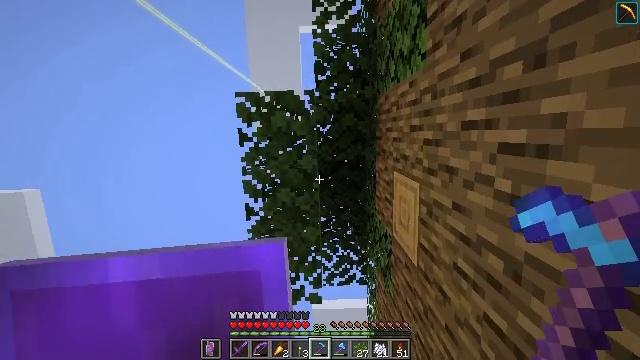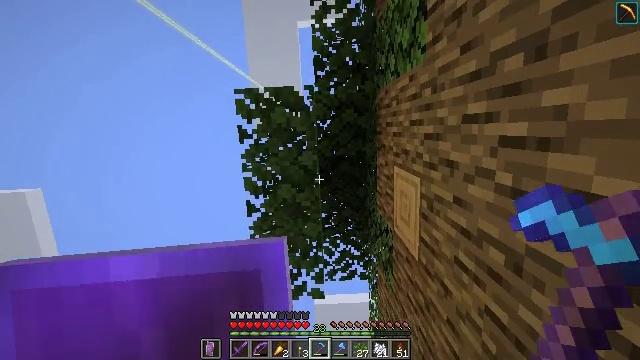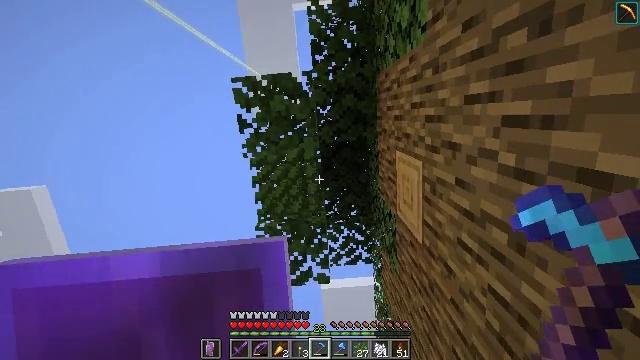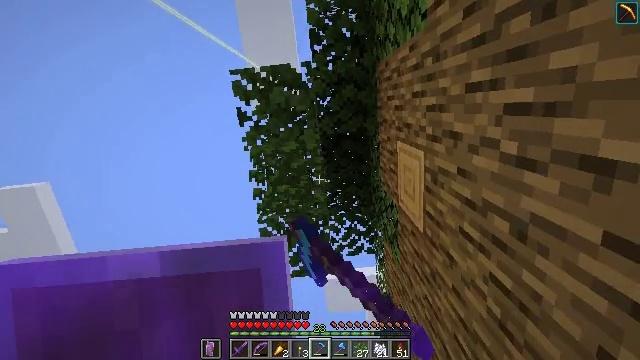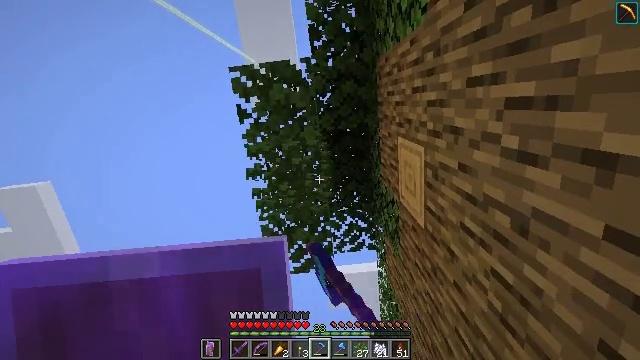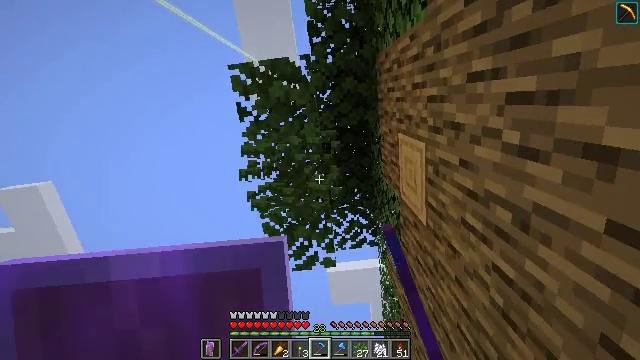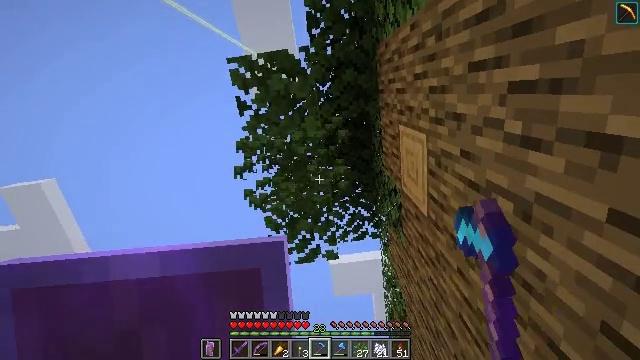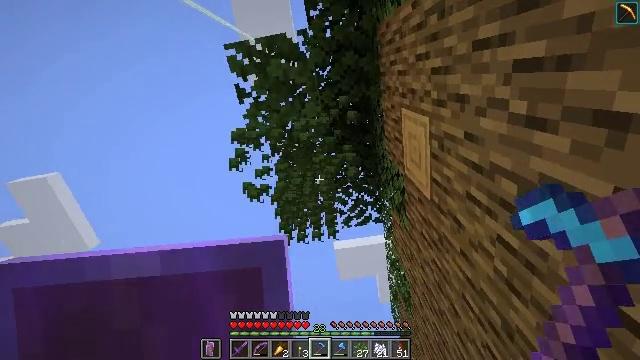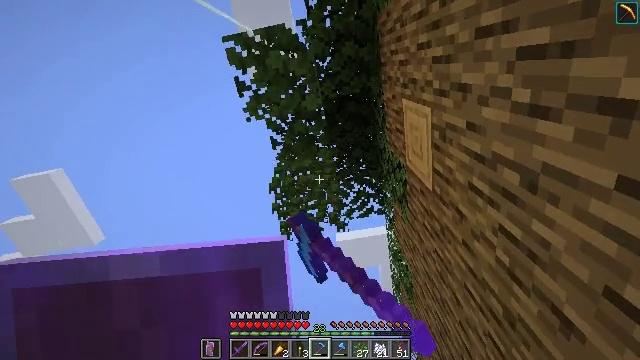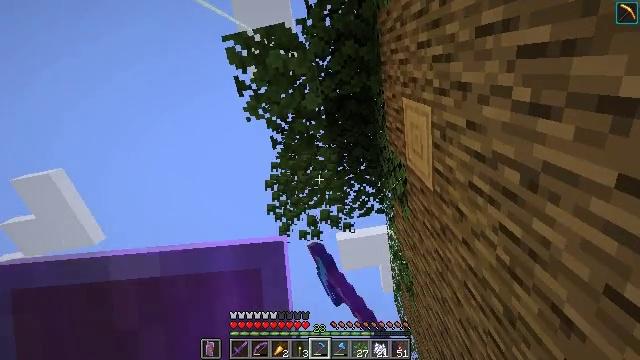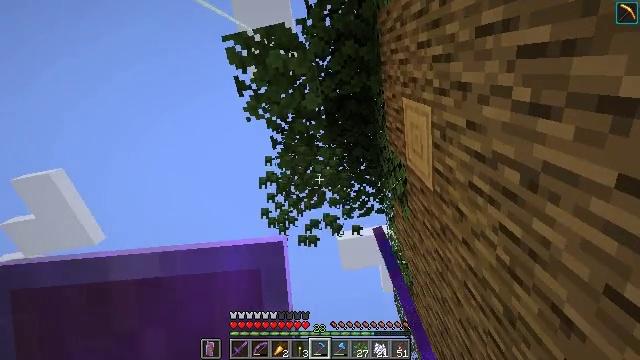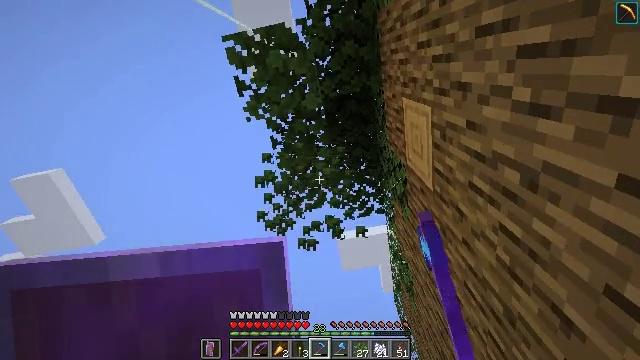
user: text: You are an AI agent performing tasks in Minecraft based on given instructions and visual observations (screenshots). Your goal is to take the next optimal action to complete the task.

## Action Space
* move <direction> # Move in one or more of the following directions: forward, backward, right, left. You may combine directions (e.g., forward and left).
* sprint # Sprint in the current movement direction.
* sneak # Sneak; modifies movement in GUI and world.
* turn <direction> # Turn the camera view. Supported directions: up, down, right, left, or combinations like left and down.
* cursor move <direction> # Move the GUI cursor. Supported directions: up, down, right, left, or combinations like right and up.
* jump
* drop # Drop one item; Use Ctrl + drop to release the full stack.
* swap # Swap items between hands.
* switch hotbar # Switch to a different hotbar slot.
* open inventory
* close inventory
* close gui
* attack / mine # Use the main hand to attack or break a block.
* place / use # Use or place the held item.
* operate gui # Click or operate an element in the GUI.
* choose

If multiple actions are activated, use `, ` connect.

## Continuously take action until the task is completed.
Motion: motion action
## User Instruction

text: Collect some oak leaves.
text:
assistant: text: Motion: attack / mine
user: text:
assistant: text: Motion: turn left and down, attack / mine
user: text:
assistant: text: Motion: turn left and down, attack / mine
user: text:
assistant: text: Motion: attack / mine
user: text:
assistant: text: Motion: attack / mine
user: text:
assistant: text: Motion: turn down, attack / mine
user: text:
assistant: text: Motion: turn left and down, attack / mine
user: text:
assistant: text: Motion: turn down, attack / mine
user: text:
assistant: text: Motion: attack / mine
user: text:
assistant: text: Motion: attack / mine
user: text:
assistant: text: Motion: attack / mine
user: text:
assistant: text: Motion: attack / mine